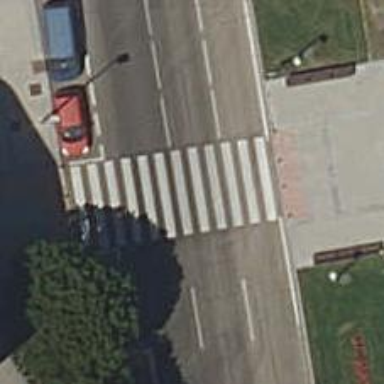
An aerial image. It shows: Uncontrolled zebra crossing on the road.